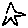
Label: star